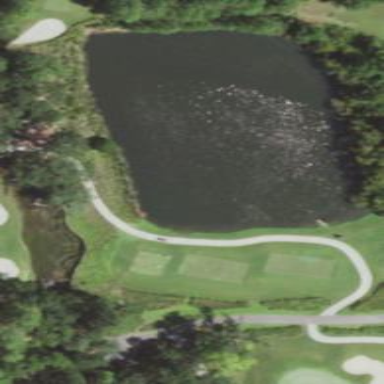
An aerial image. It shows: Area with grass used as rough in golf course.